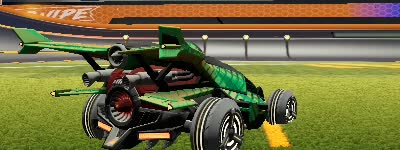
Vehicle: aftershock